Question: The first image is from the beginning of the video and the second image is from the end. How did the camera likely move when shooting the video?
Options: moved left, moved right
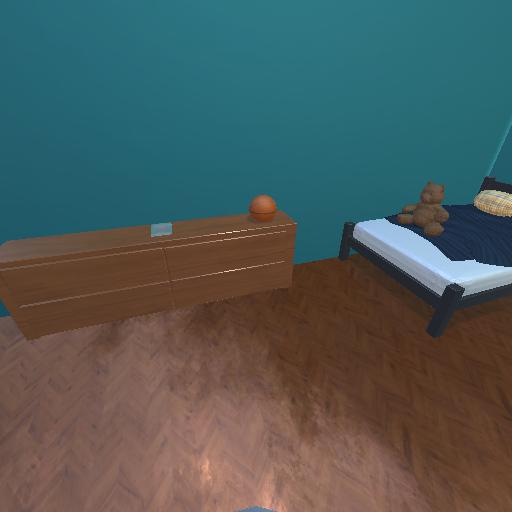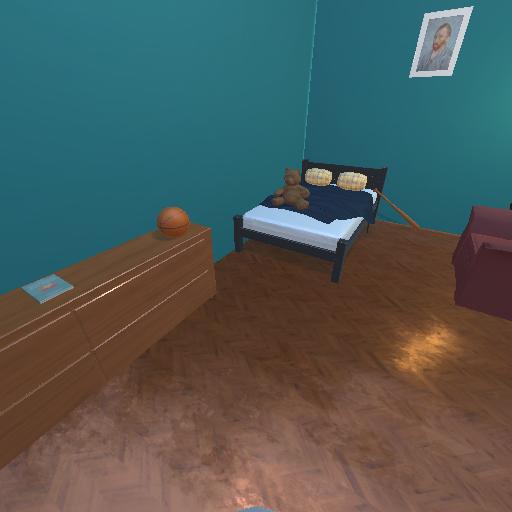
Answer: moved left